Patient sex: M
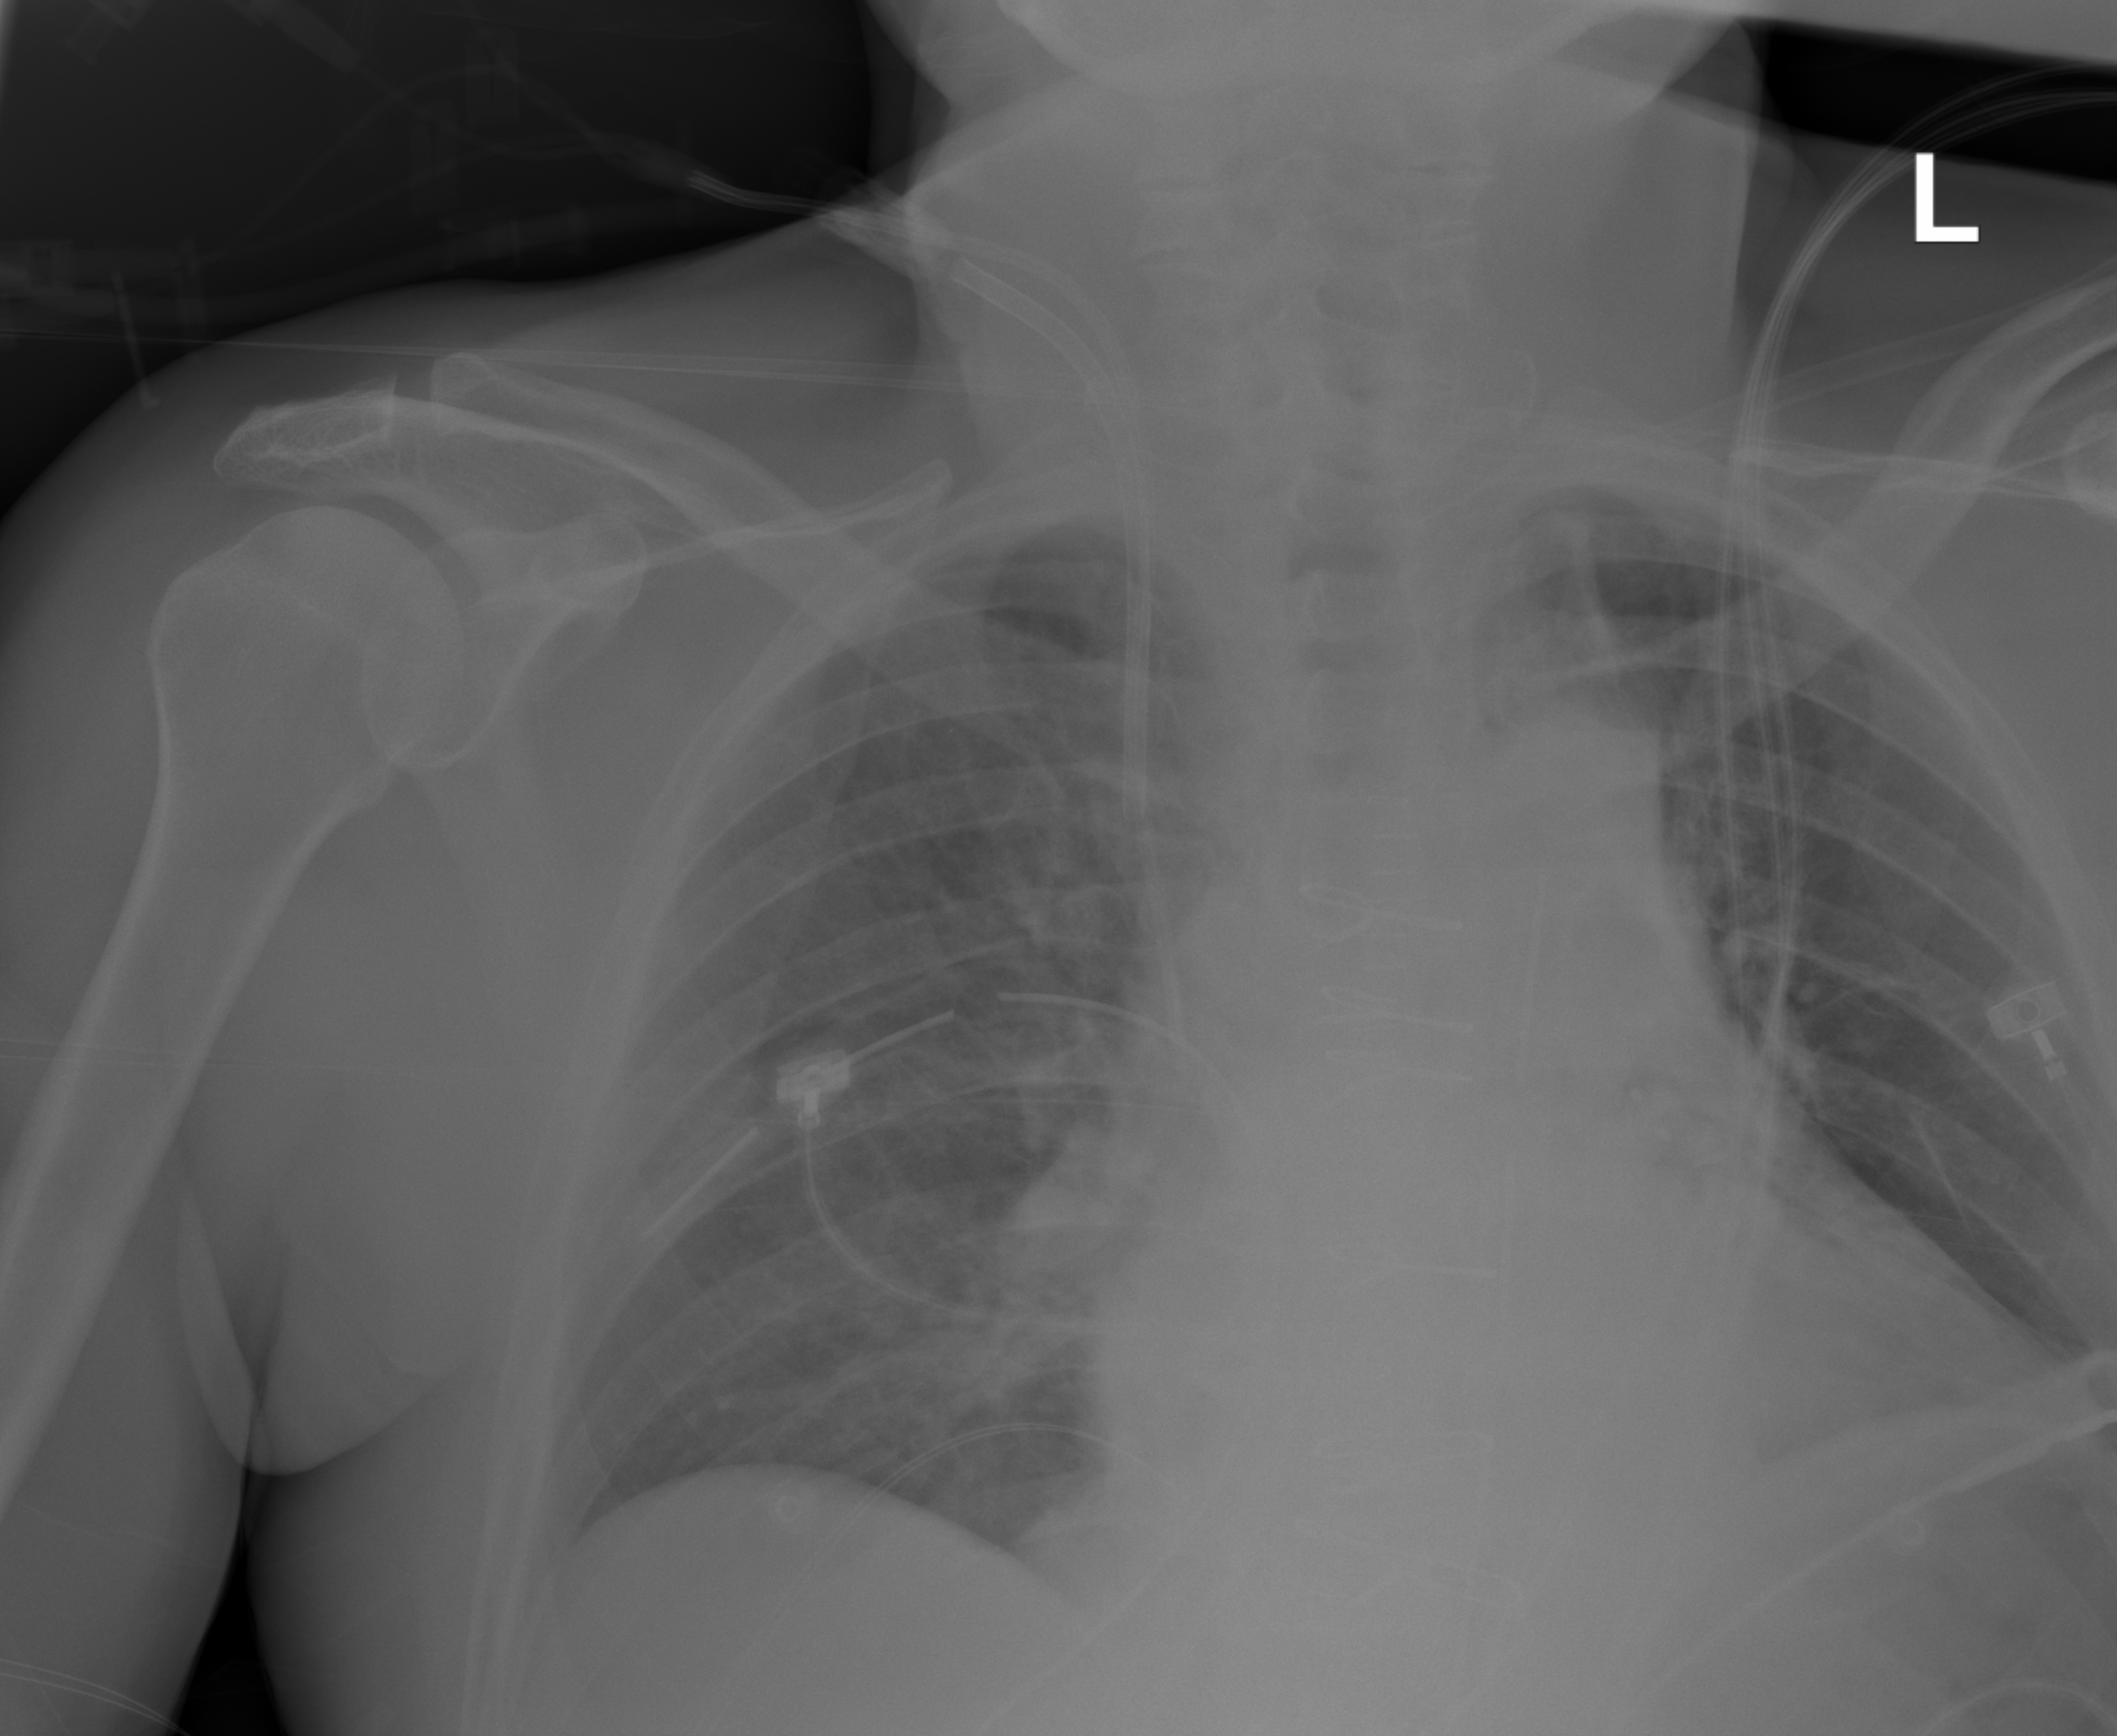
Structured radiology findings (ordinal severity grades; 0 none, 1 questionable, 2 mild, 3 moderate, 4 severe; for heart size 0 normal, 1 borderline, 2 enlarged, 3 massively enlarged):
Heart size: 0
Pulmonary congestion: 1
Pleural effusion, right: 0
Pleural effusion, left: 0
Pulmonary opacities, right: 0
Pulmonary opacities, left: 0
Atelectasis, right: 2
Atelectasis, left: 0